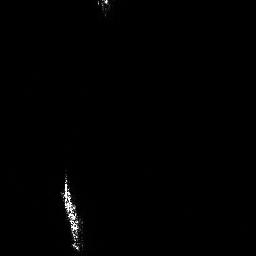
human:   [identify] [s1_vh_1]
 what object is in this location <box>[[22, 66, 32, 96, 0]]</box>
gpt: <ref>1 large ship at the bottom left</ref>